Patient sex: M
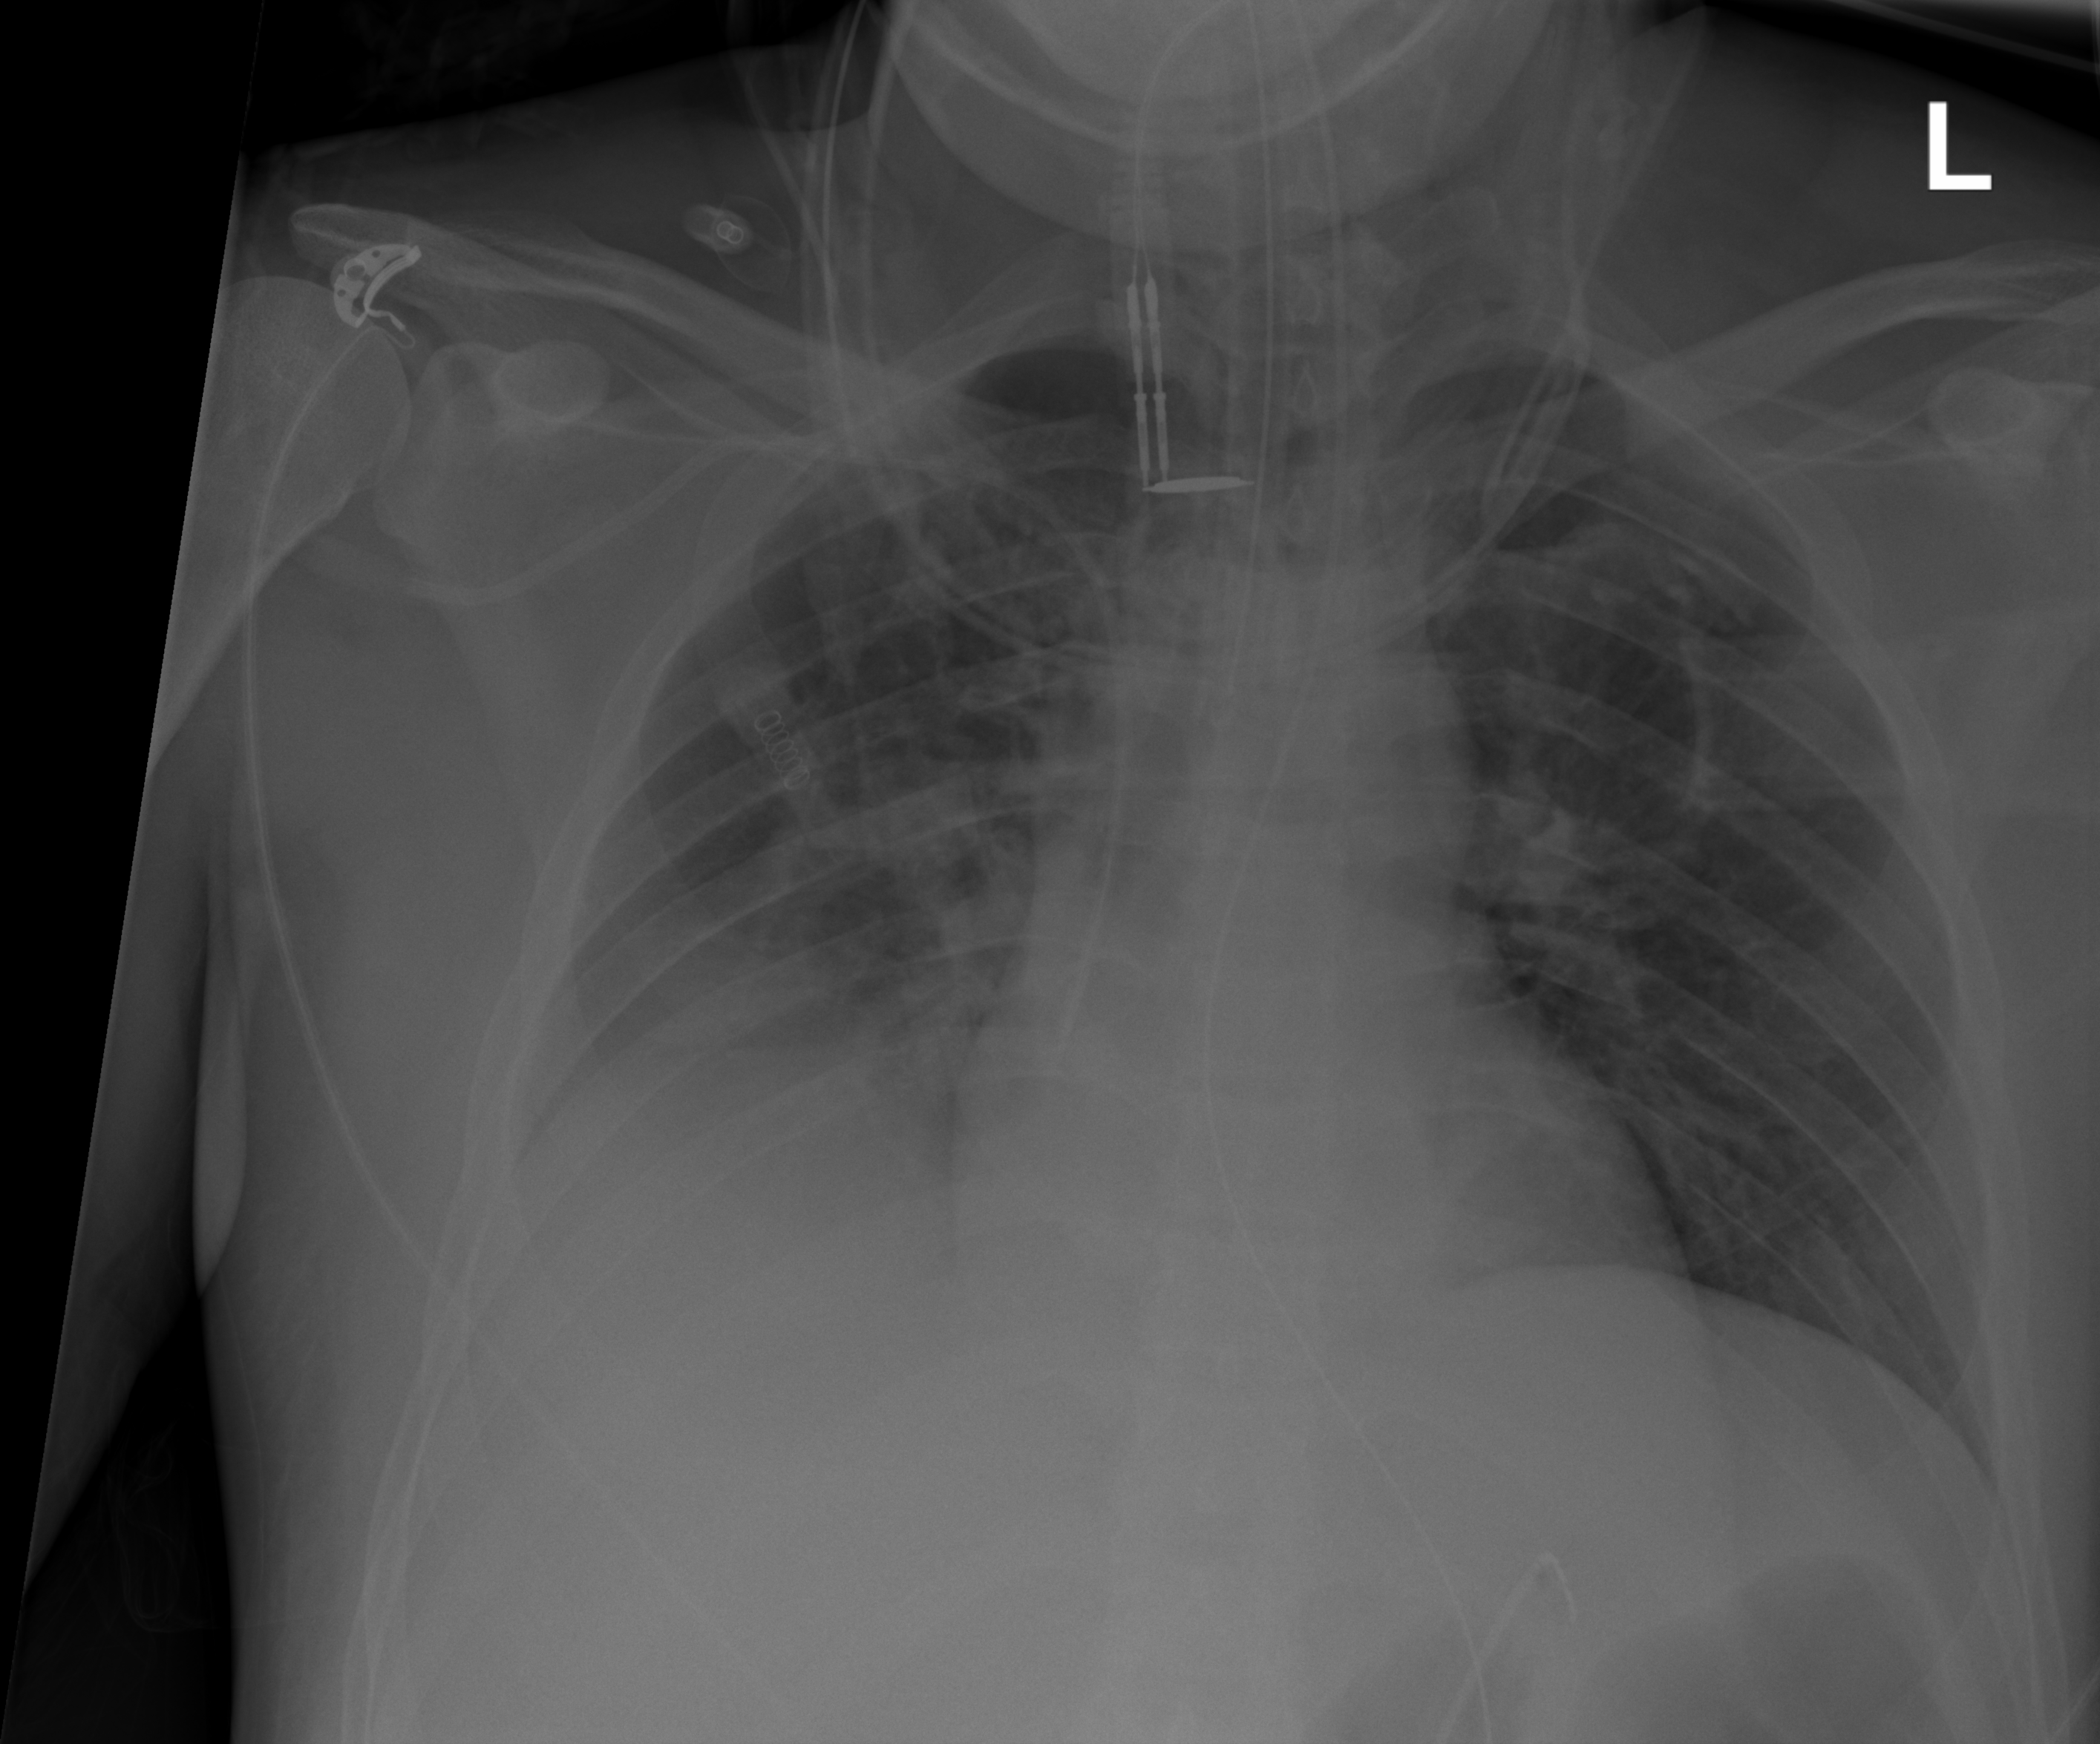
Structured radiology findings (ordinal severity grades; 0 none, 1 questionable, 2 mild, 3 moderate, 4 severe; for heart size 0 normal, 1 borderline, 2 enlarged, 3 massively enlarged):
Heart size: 0
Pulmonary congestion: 0
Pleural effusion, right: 2
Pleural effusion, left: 0
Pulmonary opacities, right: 2
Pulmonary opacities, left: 0
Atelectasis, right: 2
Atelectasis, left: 0